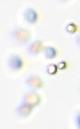
Label: Phaeocystis